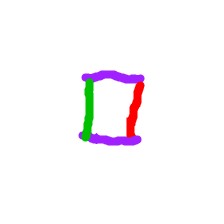
Shape: square